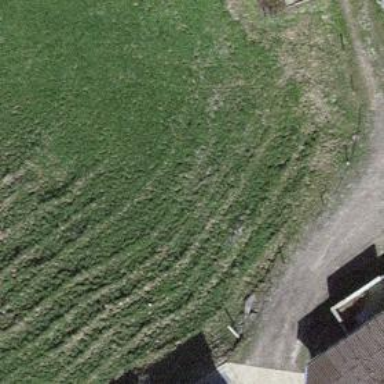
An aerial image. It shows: Farm.